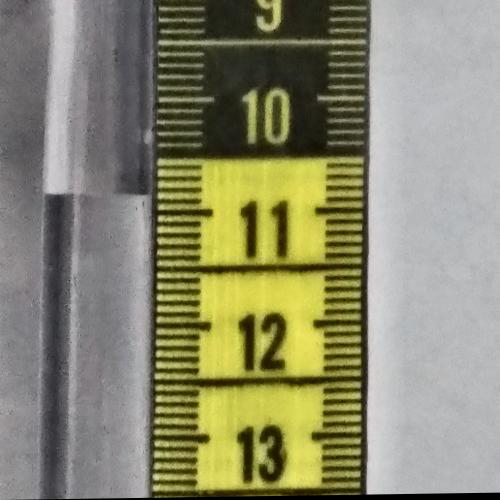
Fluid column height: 10.9 cm